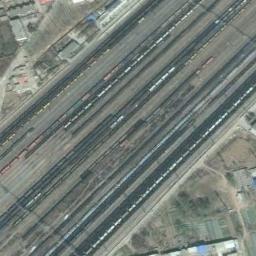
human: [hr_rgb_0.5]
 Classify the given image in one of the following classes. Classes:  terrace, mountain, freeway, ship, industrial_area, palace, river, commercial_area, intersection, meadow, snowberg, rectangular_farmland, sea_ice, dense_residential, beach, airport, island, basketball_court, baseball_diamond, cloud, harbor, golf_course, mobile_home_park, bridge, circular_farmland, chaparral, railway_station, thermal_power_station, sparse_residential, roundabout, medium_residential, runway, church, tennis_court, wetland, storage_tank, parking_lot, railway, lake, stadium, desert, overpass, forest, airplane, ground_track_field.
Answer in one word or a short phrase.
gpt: railway